Question: I place an 'ImageView' of a pin in the center of the layout by using 'android:layout_centerInParent="true"' in my 'RelativaLayout' XML file.

Now I wish to draw the green dot at the same position as the pin on the canvas.
: It is drawn on canvas by 'canvas.drawCircle();'
That is, I have to programmatically get the coordinates of the pin.
'android:layout_centerInParent="true"'
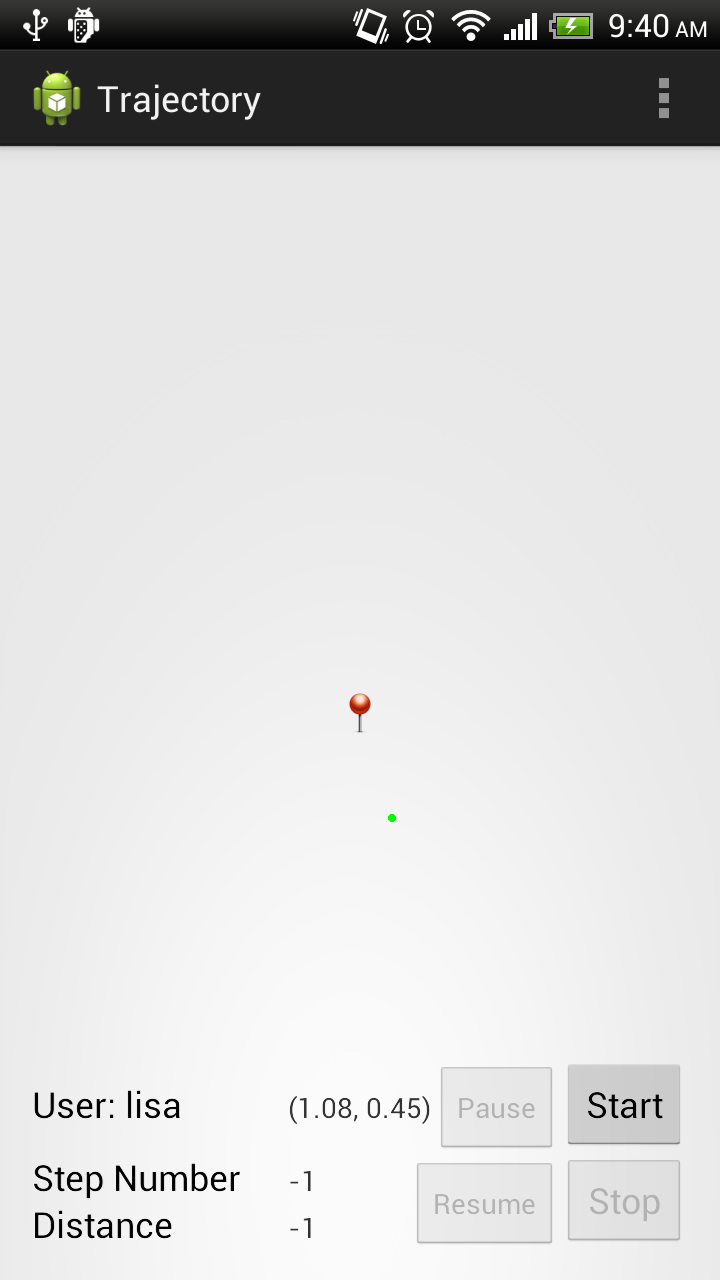
Answer: > So, the canvas you are drawing to is in a view that is contained by the RelativeLayout, but you want to draw the dot at the center of the RelativeLayout?Yes, that is exactly what I am trying to do!
Assuming the canvas view is a direct child of the RealtiveLayout, this should work.
You can get the layout's center by using 'getWidth() / 2' and 'getHeight() / 2' on the layout as others mentioned. However, you also have to figure out where the origin of the canvas is. For this you can just use <URL> on the canvas view. Then you just subtract the center x from left, and center y from top to get your final spot.

Assume each grid line is '1'. The 'RelativeLayout' is the large black rectangle, and the 'Canvas' view is the blue one. The center dot's coordinates are '4,6'. Using left/top, you get '1,4' for the canvas origin(red dot). Subtract, and you get '3,2', which are the local canvas coordinates for the green dot.